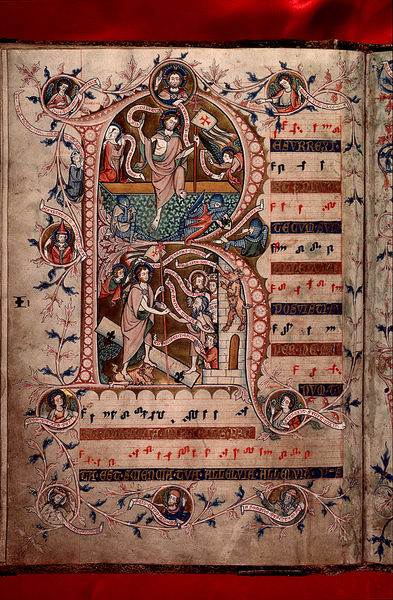
Titel: Codex Gisle
Institution: Osnabrück, Diözesanarchiv
Schlagwörter: blau, blätter, gemälde, gruppe, mann, wasser, menschen, bunt, männer, schwarz, rot, alt, bibel, kirche, personen, pflanzen, kreis, tondo, ranken, schrift, farbe, schriftzug, ornamente, verzierung, buch, kirch, kreuz, porträts, seite, text, buchstabe, buchstaben, kreise, singen, christus, heiliger, löwe, heilige, kirchlich, kreut, buchmalerei, hyroglyphen, r, uchmalerei, schirfzeichen